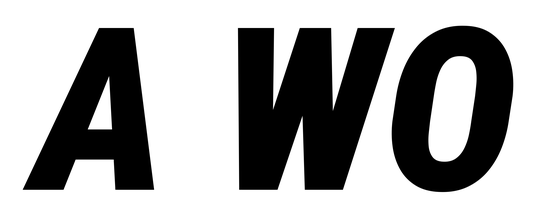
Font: Roboto-Italic_Condensed_Black_Italic